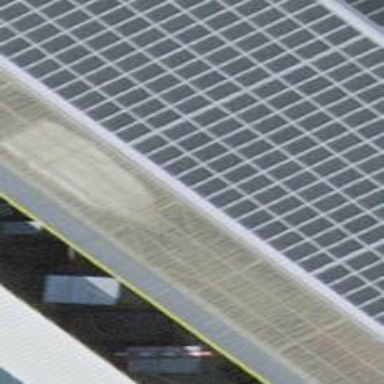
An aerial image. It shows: View of roof of building.